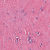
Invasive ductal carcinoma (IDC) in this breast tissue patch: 0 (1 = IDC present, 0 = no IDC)